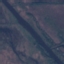
Land use / land cover: River